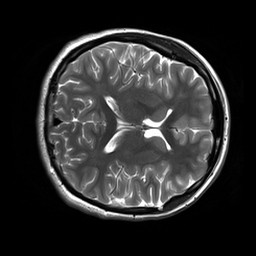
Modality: T2w
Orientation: axial
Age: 19
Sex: female
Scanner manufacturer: siemens
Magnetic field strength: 3 T
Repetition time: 8.53 s
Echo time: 0.091 s